Question: In my MVC 4 project I'm rendering a partial view inside my '_Layout.chshtml' page. It's inside a drop down menu:
'''
<div class="dropdown-menu" id="dropdown-login>
@Html.Partial("~/Views/Account/_LoginPartial.cshtml")
</div>
'''
When I run my application and click and the drop down menu, this happens:

I have other partials rendering and this kind of thing doesn't happen. Any one know why it is happening?
'''
@model LetLord.Models.LoginModel
@(Html.BeginForm("Login", "Account", FormMethod.Post))
{
@Html.AntiForgeryToken()
@Html.ValidationSummary(true)
@Html.LabelFor(m => m.UserName)
@Html.TextBoxFor(m => m.UserName)
@Html.ValidationMessageFor(m => m.UserName)
@Html.LabelFor(m => m.Password)
@Html.PasswordFor(m => m.Password)
@Html.ValidationMessageFor(m => m.Password)
@*@Html.CheckBoxFor(m => m.RememberMe)
@Html.LabelFor(m => m.RememberMe, new { @class = "checkbox" })*@
<input type="submit" value="Log in" class="btn btn-primary btn-block" />
<p>
@Html.ActionLink("Register", "Register", "Account", routeValues: null,
htmlAttributes: new { id = "registerLink" }) if you don't have an account. </p>
}
@section Scripts {
@Scripts.Render("~/bundles/jqueryval")
}
'''
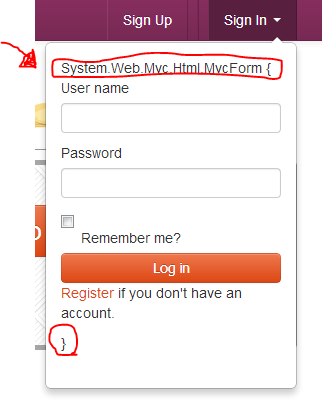
Answer: Your partial view has a slight syntax error:
Change '@(Html.BeginForm' to be '@using(Html.BeginForm'